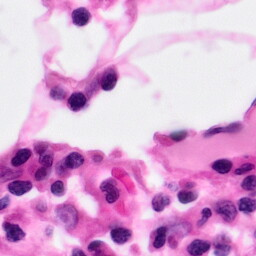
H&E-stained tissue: Pancreatic